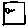
Label: square